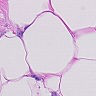
Metastatic tissue present: no